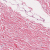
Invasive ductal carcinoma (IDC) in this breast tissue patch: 0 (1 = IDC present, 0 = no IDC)